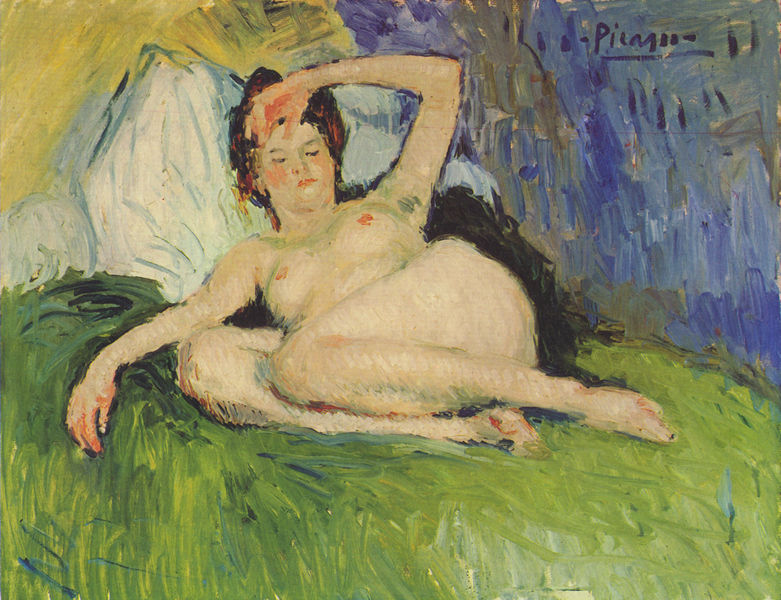
Titel: Weiblicher Akt
Künstler: Pablo Ruiz Picasso
Standort: Paris
Institution: Musée National d'Art Moderne
Schlagwörter: akt, berg, blau, felsen, gemälde, hand, himmel, nackt, schatten, schlaf, weiß, gelb, grün, impressionismus, kubismus, landschaft, braun, brust, bunt, busen, frau, frisur, geste, haar, hintergrund, mund, schwarz, skizze, stirn, zeichnung, dame, gras, rot, tuch, wiese, expressionismus, malerei, wand, arm, arme, augen, gesicht, stein, hände, schauen, signatur, natur, pastos, haare, decke, beine, brüste, dutt, füße, hintern, liegen, schlafen, schlafend, schlafende, perspektive, studie, moderne, heu, modern, farbe, kissen, duktus, um 1900, bett, knie, liegend, schenkel, waden, geschlossen, striche, fleisch, fuss, motiv, expressionistisch, liegende, klassische moderne, intensiv, hallo, pinsel, ölmalerei, geschlossene augen, entspannung, bettlaken, expressiv, picasso, achsel, müde, erhoben, pinselstriche, venus, müdigkeit, erschöpft, ausruhen, gucken, warze, lager, erwartung, gefühl, komplementärkontrast, armhaltung, pissaro, komplementärfarben, schalfen, nutte, weiblichkeit, handbewegung, grün wiese, pablo, firgur, liegefigur, einladen, strichig, pablo picasso, liegende frau, schauend, achselhaare, hüft, kmplementärfarben, liegnd, touche